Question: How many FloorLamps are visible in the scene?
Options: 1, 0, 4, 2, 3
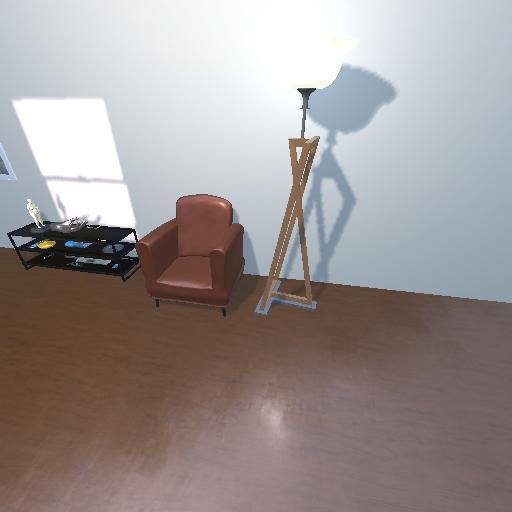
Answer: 1